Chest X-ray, AP view. Patient: 62 years old, sex F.
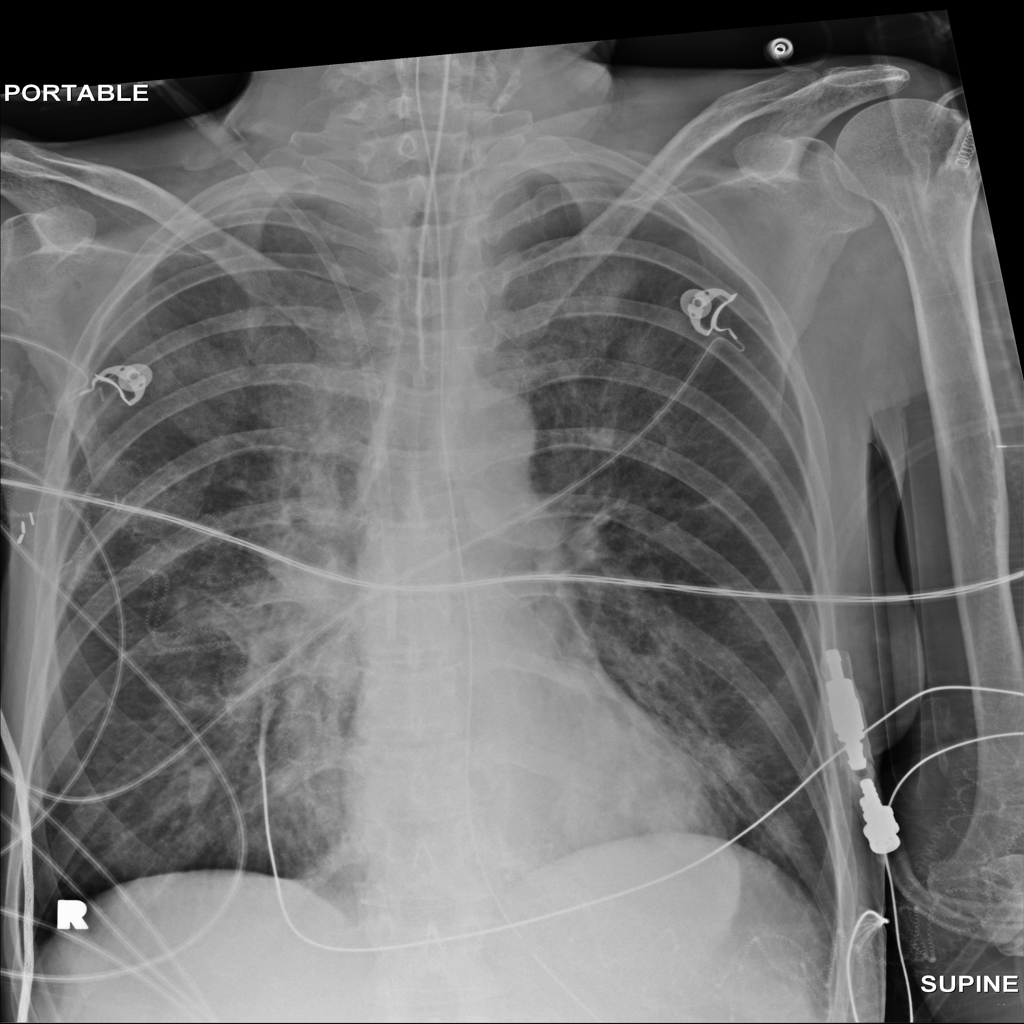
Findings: Nodule